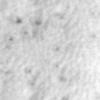
Label: no_change